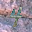
Label: 4